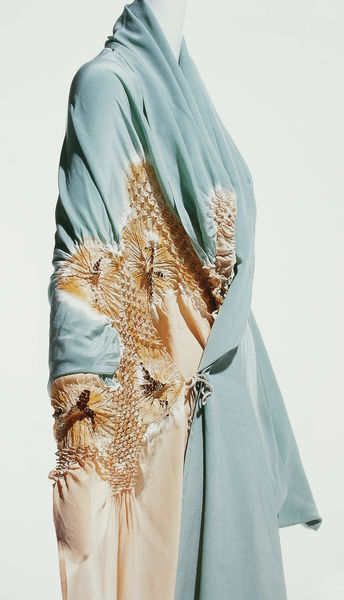
Titel: Mantelkleid
Künstler: Yohji Yamamoto
Standort: Kyoto (Japan)
Institution: Kyoto Costume Institute
Schlagwörter: blau, umhang, kleid, mode, muster, gold, mantel, stickerei, dress, drachen, cloth, kimono, japan